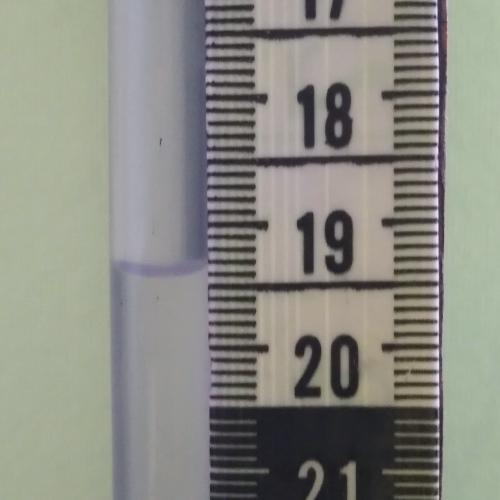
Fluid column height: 19.4 cm